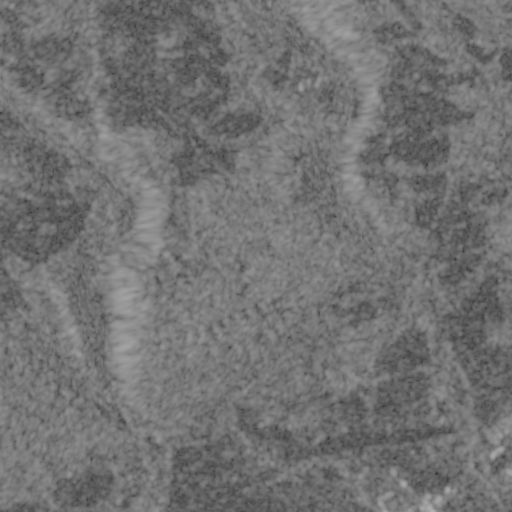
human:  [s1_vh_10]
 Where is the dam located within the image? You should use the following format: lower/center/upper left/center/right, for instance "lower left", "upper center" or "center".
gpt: The dam is located in the center right of the image.
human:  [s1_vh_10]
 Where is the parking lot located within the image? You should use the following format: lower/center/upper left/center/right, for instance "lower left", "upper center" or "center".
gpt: The parking lot is located in the lower right of the image.
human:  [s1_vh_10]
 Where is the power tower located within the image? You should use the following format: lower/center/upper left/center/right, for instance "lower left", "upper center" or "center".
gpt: There is no power tower in the image.

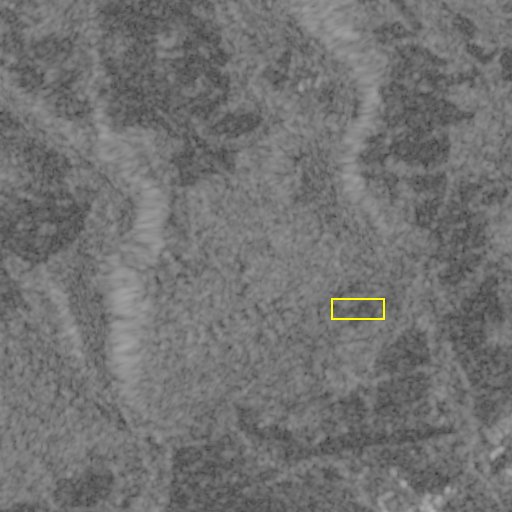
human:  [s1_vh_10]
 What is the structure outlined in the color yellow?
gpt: The structure outlined in yellow is a crop field.
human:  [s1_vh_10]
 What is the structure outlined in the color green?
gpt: There is no green outline.